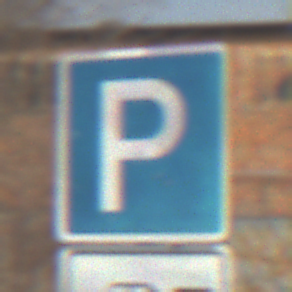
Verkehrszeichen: Parken
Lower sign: MehrspurigeFahrzeugeFrei2
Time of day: MorningAfternoon
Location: Outdoor (Suburban)
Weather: PartlyCloudy
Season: NotSpecified
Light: Natural